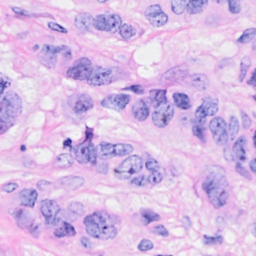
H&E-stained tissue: Breast